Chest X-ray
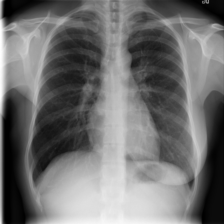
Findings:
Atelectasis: negative
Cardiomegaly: negative
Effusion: negative
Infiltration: negative
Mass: negative
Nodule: negative
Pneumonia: negative
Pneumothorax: negative
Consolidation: negative
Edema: negative
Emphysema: negative
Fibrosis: negative
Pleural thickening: negative
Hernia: negative